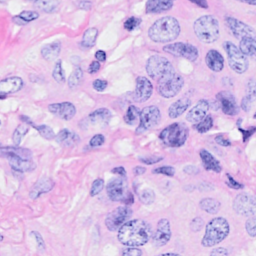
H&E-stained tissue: Breast